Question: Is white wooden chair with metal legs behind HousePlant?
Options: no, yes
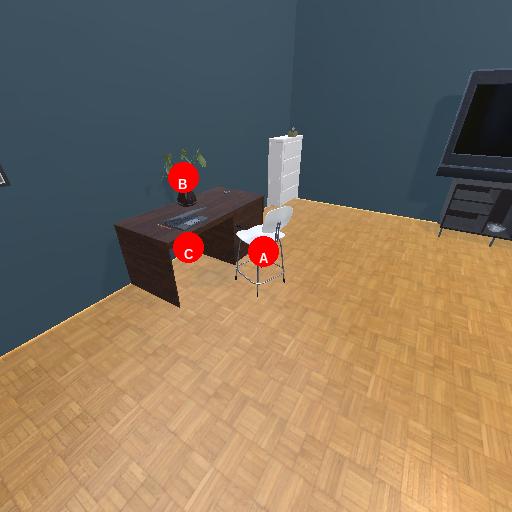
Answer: no